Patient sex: M
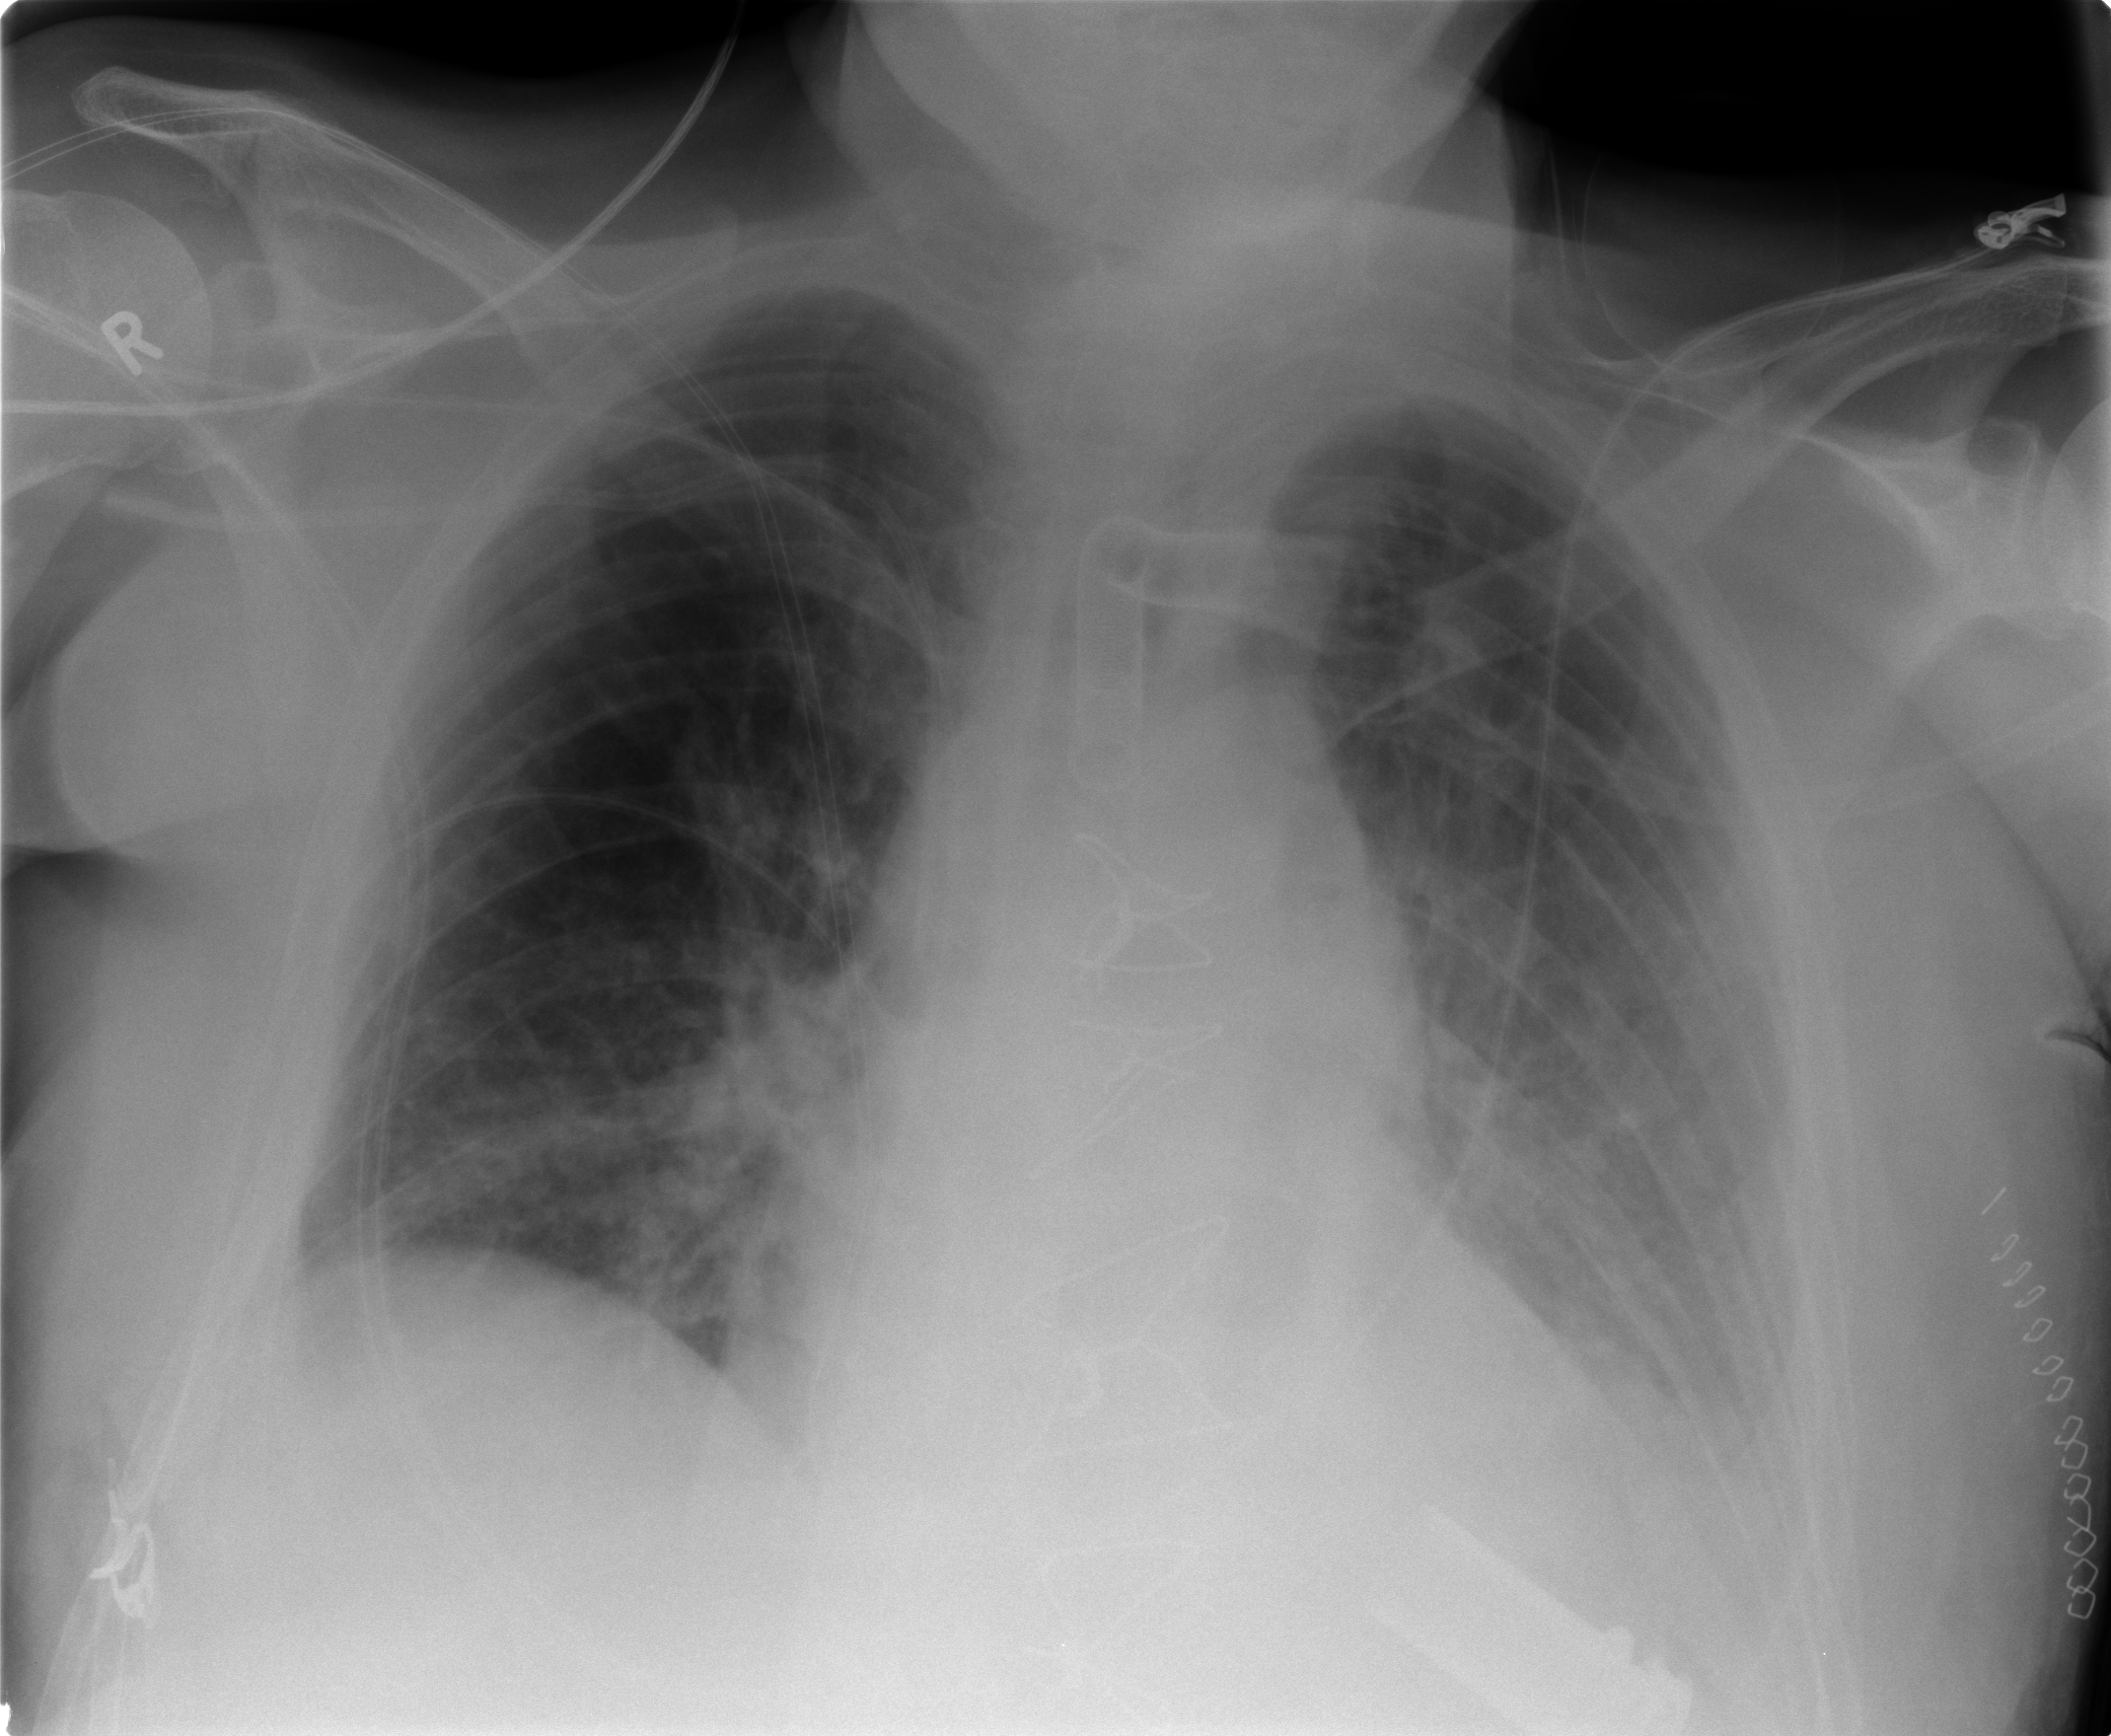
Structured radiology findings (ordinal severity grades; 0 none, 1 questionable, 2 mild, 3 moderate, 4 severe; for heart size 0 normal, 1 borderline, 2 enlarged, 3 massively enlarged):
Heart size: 2
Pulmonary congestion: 2
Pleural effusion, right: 0
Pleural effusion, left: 2
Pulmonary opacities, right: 0
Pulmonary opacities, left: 1
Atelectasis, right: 0
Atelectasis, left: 2